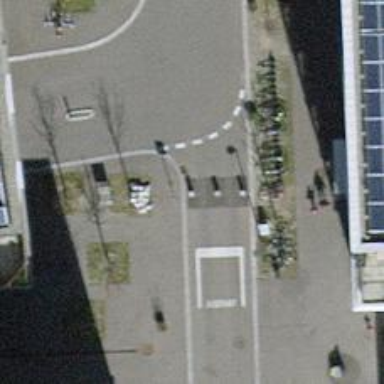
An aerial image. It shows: Bollard.